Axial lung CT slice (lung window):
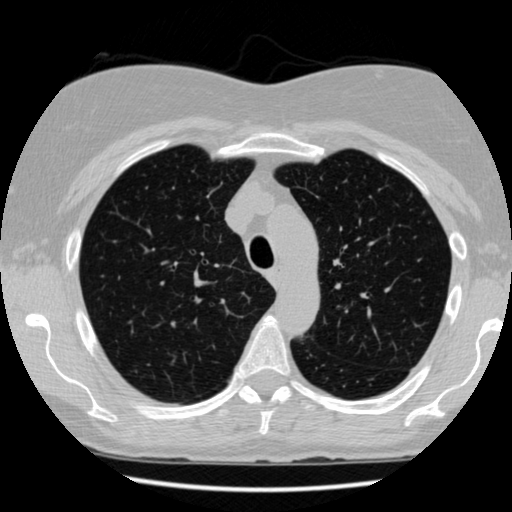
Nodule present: no